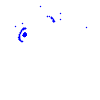
Particle: pion